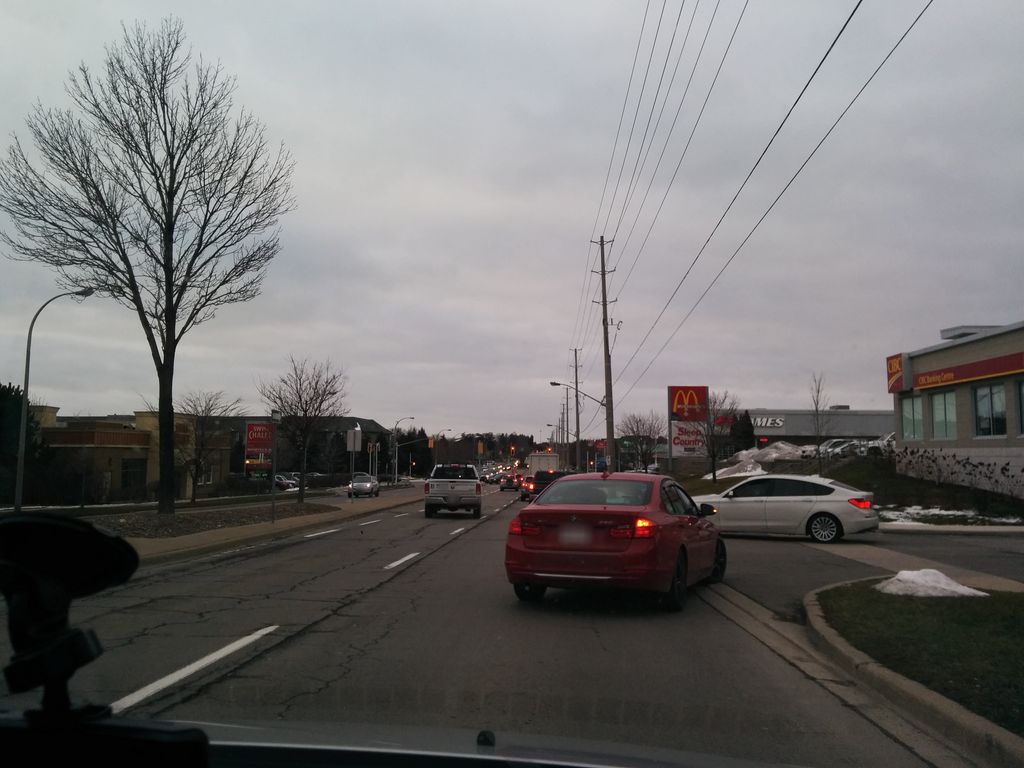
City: hamilton